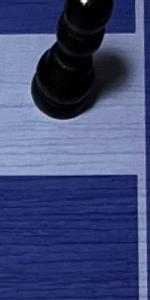
Label: Empty